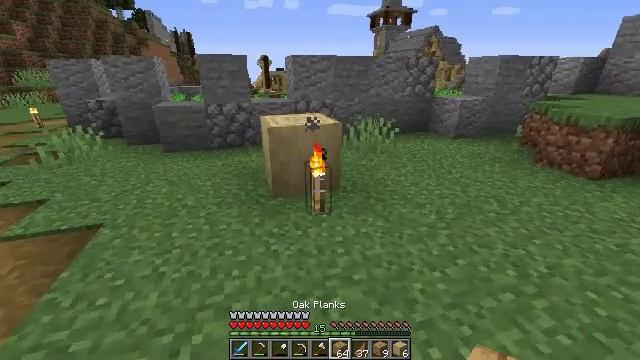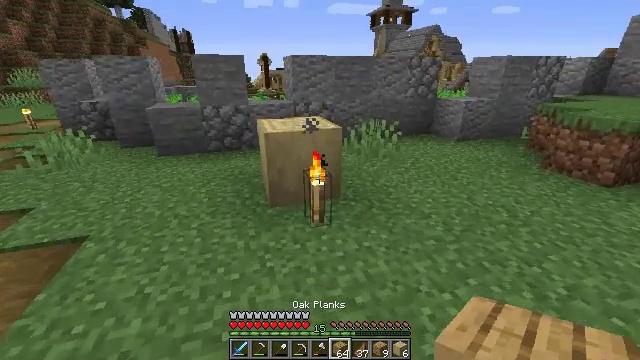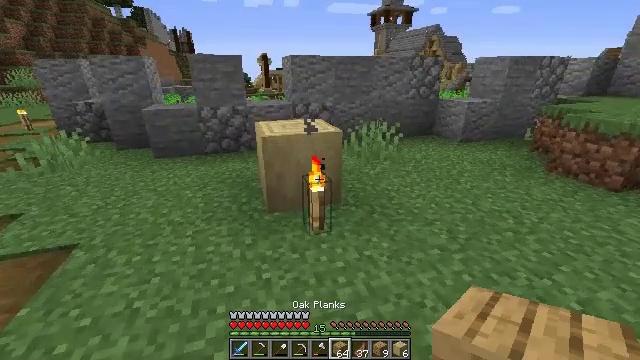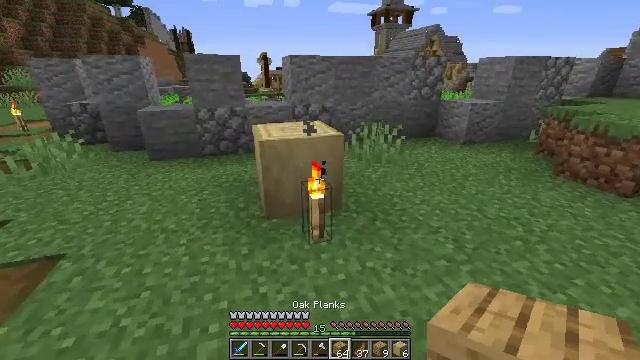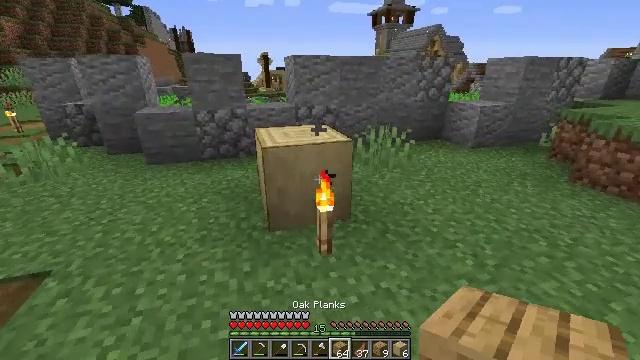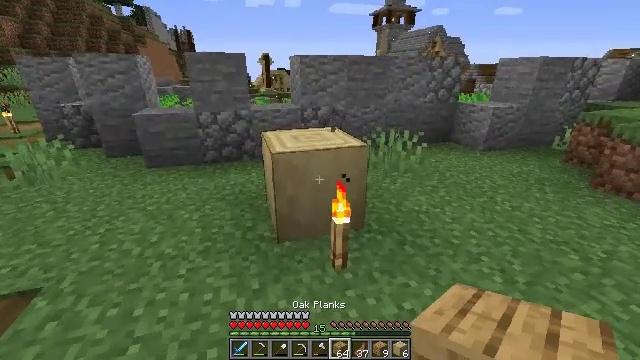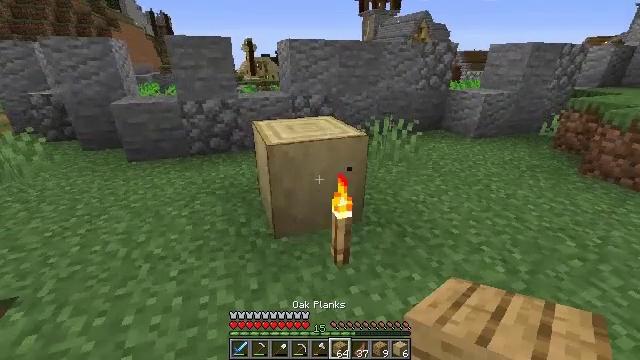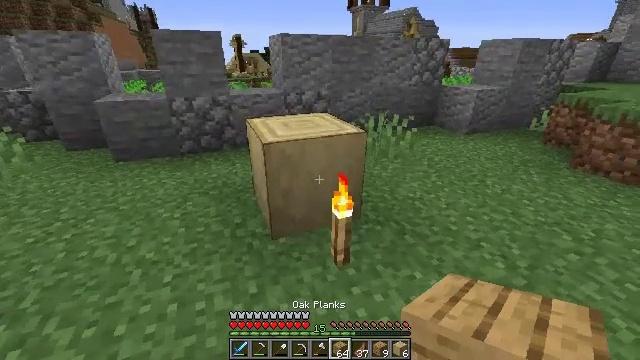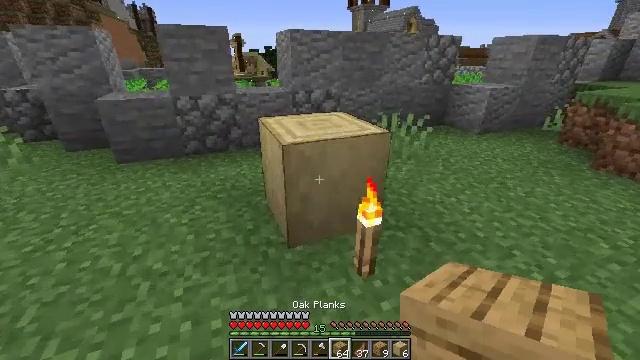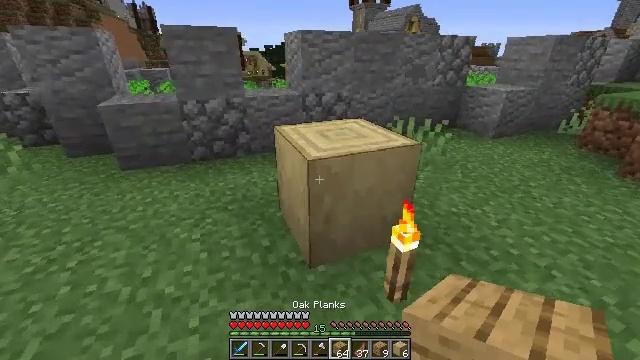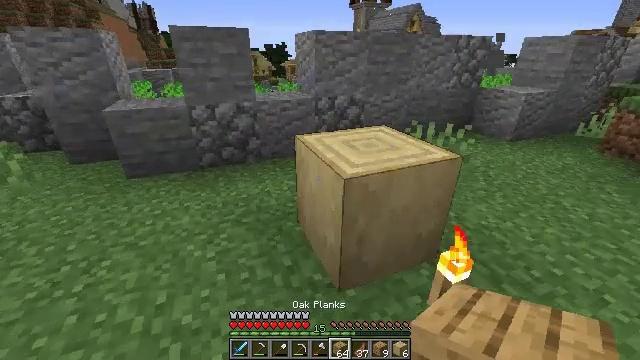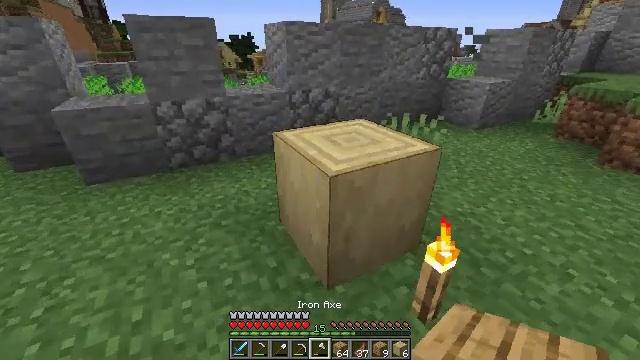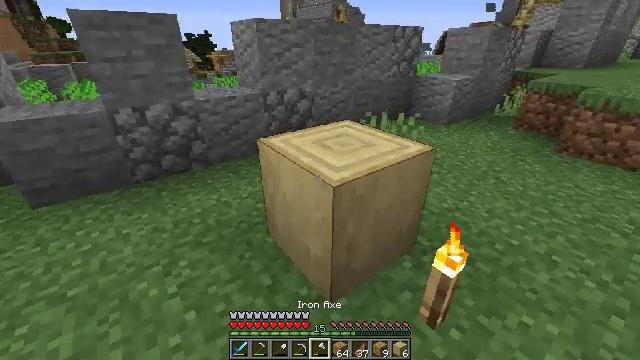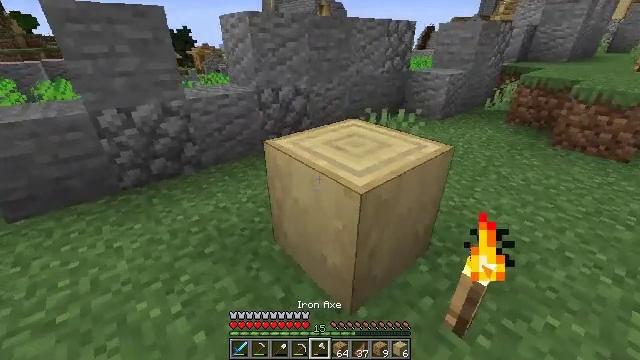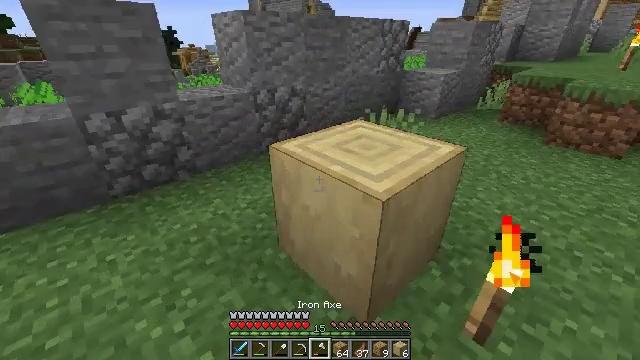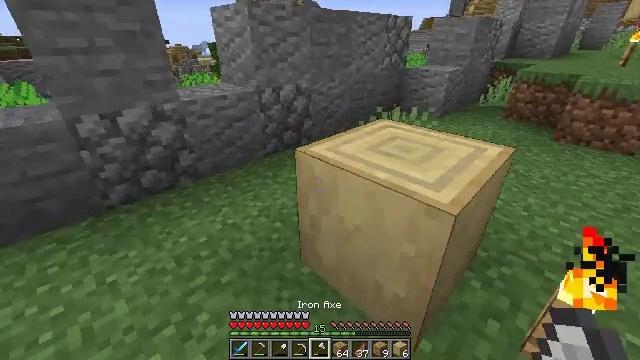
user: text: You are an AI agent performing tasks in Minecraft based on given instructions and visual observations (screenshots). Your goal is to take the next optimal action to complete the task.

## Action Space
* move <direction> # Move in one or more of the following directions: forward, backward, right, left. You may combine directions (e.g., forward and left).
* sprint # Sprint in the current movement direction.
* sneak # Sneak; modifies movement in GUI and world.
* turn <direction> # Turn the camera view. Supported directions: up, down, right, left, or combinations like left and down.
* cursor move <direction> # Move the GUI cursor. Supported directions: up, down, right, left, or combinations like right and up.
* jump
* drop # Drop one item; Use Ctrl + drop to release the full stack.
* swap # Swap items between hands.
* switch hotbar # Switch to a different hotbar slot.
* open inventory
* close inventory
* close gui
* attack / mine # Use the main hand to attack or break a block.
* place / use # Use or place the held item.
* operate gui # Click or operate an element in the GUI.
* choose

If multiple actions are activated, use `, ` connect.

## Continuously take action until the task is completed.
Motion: motion action
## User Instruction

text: Collect the stripped birch log by attacking it.
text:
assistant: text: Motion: move forward
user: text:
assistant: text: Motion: move forward
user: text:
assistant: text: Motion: move forward and move left
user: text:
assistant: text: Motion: move forward and move left
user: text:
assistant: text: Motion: move forward and move left
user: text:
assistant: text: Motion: move forward and move left, turn right and down
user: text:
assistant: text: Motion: move forward and move left, turn right
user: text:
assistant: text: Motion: move forward and move left
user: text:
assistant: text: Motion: move forward and move left
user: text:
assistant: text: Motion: move forward and move left
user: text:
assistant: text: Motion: move forward and move left, turn right and down
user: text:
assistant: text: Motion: move forward and move left, turn right
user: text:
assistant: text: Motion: move forward and move left, turn right
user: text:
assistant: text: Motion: move forward and move left, turn right
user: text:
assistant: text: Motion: move forward and move left, turn right
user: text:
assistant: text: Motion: turn right
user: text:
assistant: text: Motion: turn right
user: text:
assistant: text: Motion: turn right and down
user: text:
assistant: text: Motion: turn right, attack / mine
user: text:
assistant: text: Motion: turn right, attack / mine
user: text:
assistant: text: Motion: attack / mine
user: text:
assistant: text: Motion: attack / mine
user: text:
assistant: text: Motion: attack / mine
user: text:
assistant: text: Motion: attack / mine
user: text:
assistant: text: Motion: attack / mine
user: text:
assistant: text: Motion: attack / mine
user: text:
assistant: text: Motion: turn right, attack / mine
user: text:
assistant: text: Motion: turn right, attack / mine
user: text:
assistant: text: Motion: attack / mine
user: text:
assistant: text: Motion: move left, attack / mine